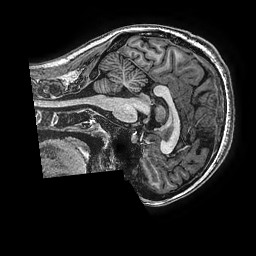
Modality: T1w
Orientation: sagittal
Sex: female
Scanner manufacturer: ge
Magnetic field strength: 3 T
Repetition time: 0.00766 s
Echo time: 0.003476 s